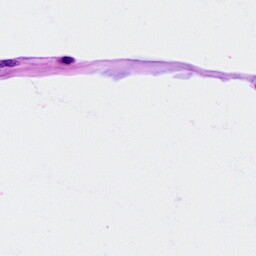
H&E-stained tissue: Ovarian